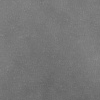
Atmospheric dust classification: dusty